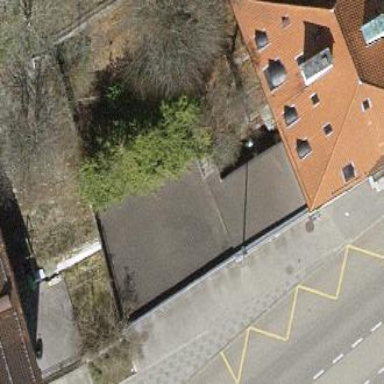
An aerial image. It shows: Flat roofed garages.